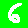
Digit: 6